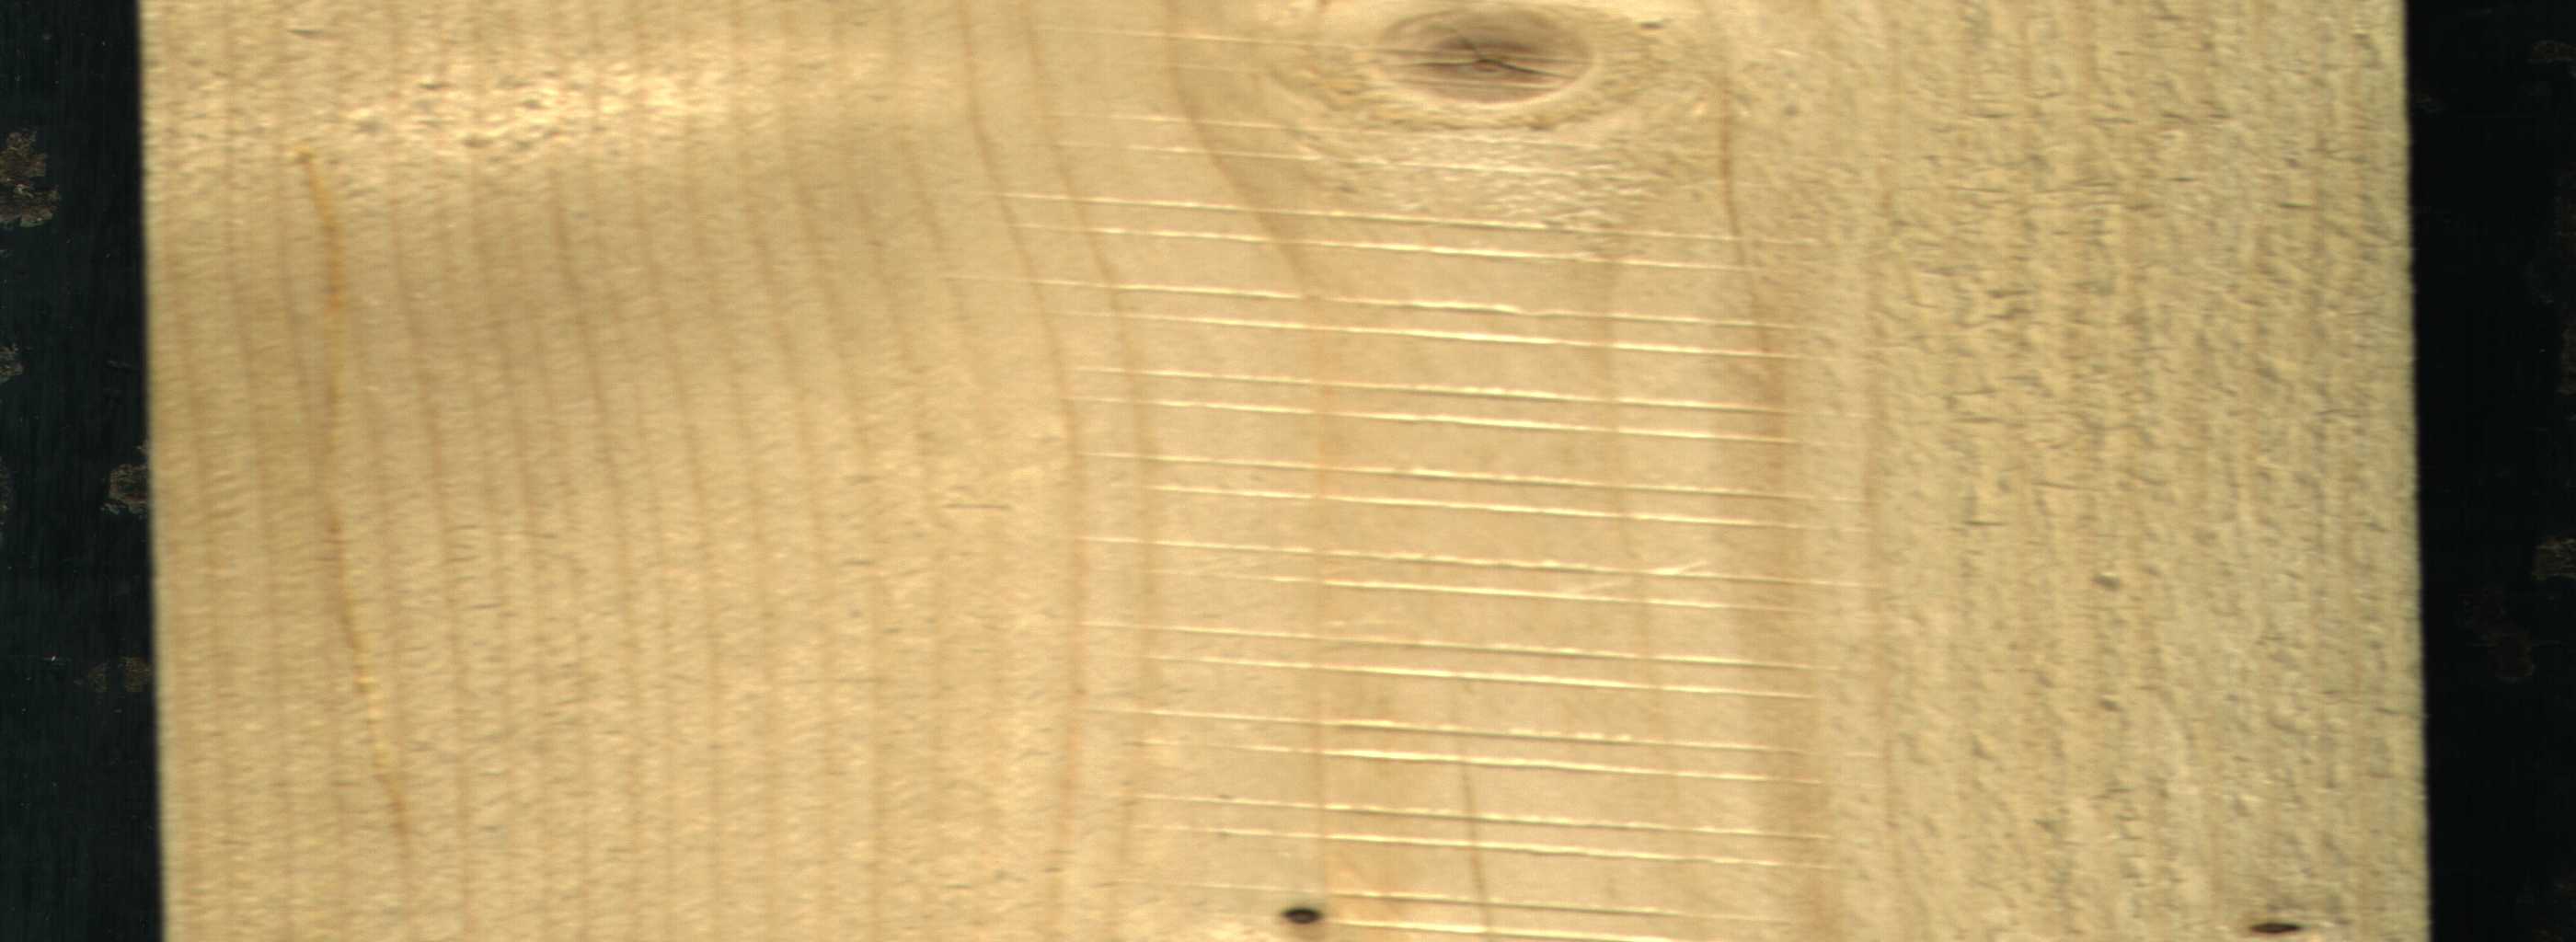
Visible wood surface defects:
Dead_Knot
Live_Knot
Live_Knot